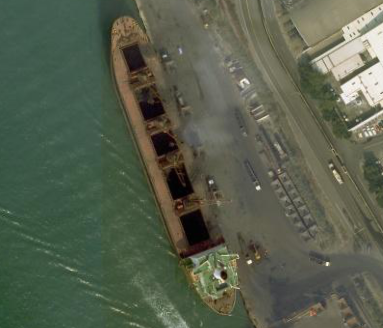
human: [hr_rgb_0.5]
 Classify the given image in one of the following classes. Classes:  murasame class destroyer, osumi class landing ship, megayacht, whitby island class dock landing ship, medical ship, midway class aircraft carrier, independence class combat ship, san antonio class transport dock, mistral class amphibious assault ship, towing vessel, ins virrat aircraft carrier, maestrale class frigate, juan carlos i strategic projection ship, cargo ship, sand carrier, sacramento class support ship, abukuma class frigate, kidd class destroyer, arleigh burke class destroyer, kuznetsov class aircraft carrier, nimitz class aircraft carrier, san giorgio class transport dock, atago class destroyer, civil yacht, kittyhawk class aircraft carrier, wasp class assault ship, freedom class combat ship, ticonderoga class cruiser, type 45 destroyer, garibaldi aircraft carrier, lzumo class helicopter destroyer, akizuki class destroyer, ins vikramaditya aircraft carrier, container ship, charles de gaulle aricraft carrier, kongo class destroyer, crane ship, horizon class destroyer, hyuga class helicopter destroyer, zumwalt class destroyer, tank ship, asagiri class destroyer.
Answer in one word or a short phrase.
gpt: Cargo ship